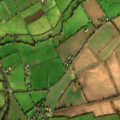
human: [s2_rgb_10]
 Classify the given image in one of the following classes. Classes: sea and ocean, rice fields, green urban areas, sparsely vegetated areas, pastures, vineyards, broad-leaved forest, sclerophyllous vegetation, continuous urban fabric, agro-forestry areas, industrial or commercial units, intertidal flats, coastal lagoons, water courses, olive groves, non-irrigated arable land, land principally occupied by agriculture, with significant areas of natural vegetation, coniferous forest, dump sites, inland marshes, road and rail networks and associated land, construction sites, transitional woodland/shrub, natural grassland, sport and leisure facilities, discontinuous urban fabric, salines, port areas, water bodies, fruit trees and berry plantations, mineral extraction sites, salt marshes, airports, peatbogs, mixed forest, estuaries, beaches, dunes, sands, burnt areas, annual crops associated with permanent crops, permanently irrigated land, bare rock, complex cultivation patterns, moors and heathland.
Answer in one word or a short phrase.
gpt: non-irrigated arable land, pastures